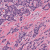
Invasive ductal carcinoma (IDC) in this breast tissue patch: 1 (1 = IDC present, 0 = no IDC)